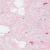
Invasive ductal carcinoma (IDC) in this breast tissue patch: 0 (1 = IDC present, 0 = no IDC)